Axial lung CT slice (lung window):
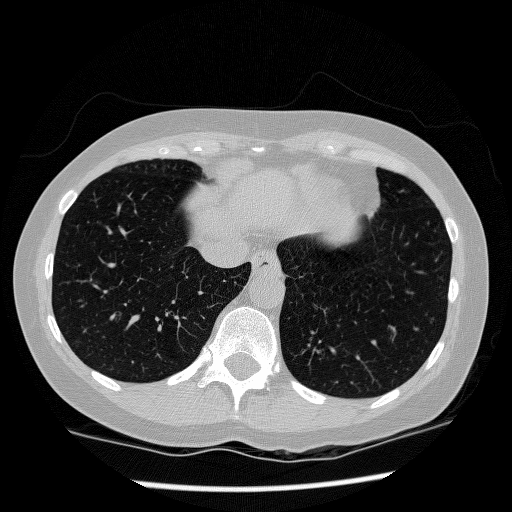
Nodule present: no